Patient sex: F
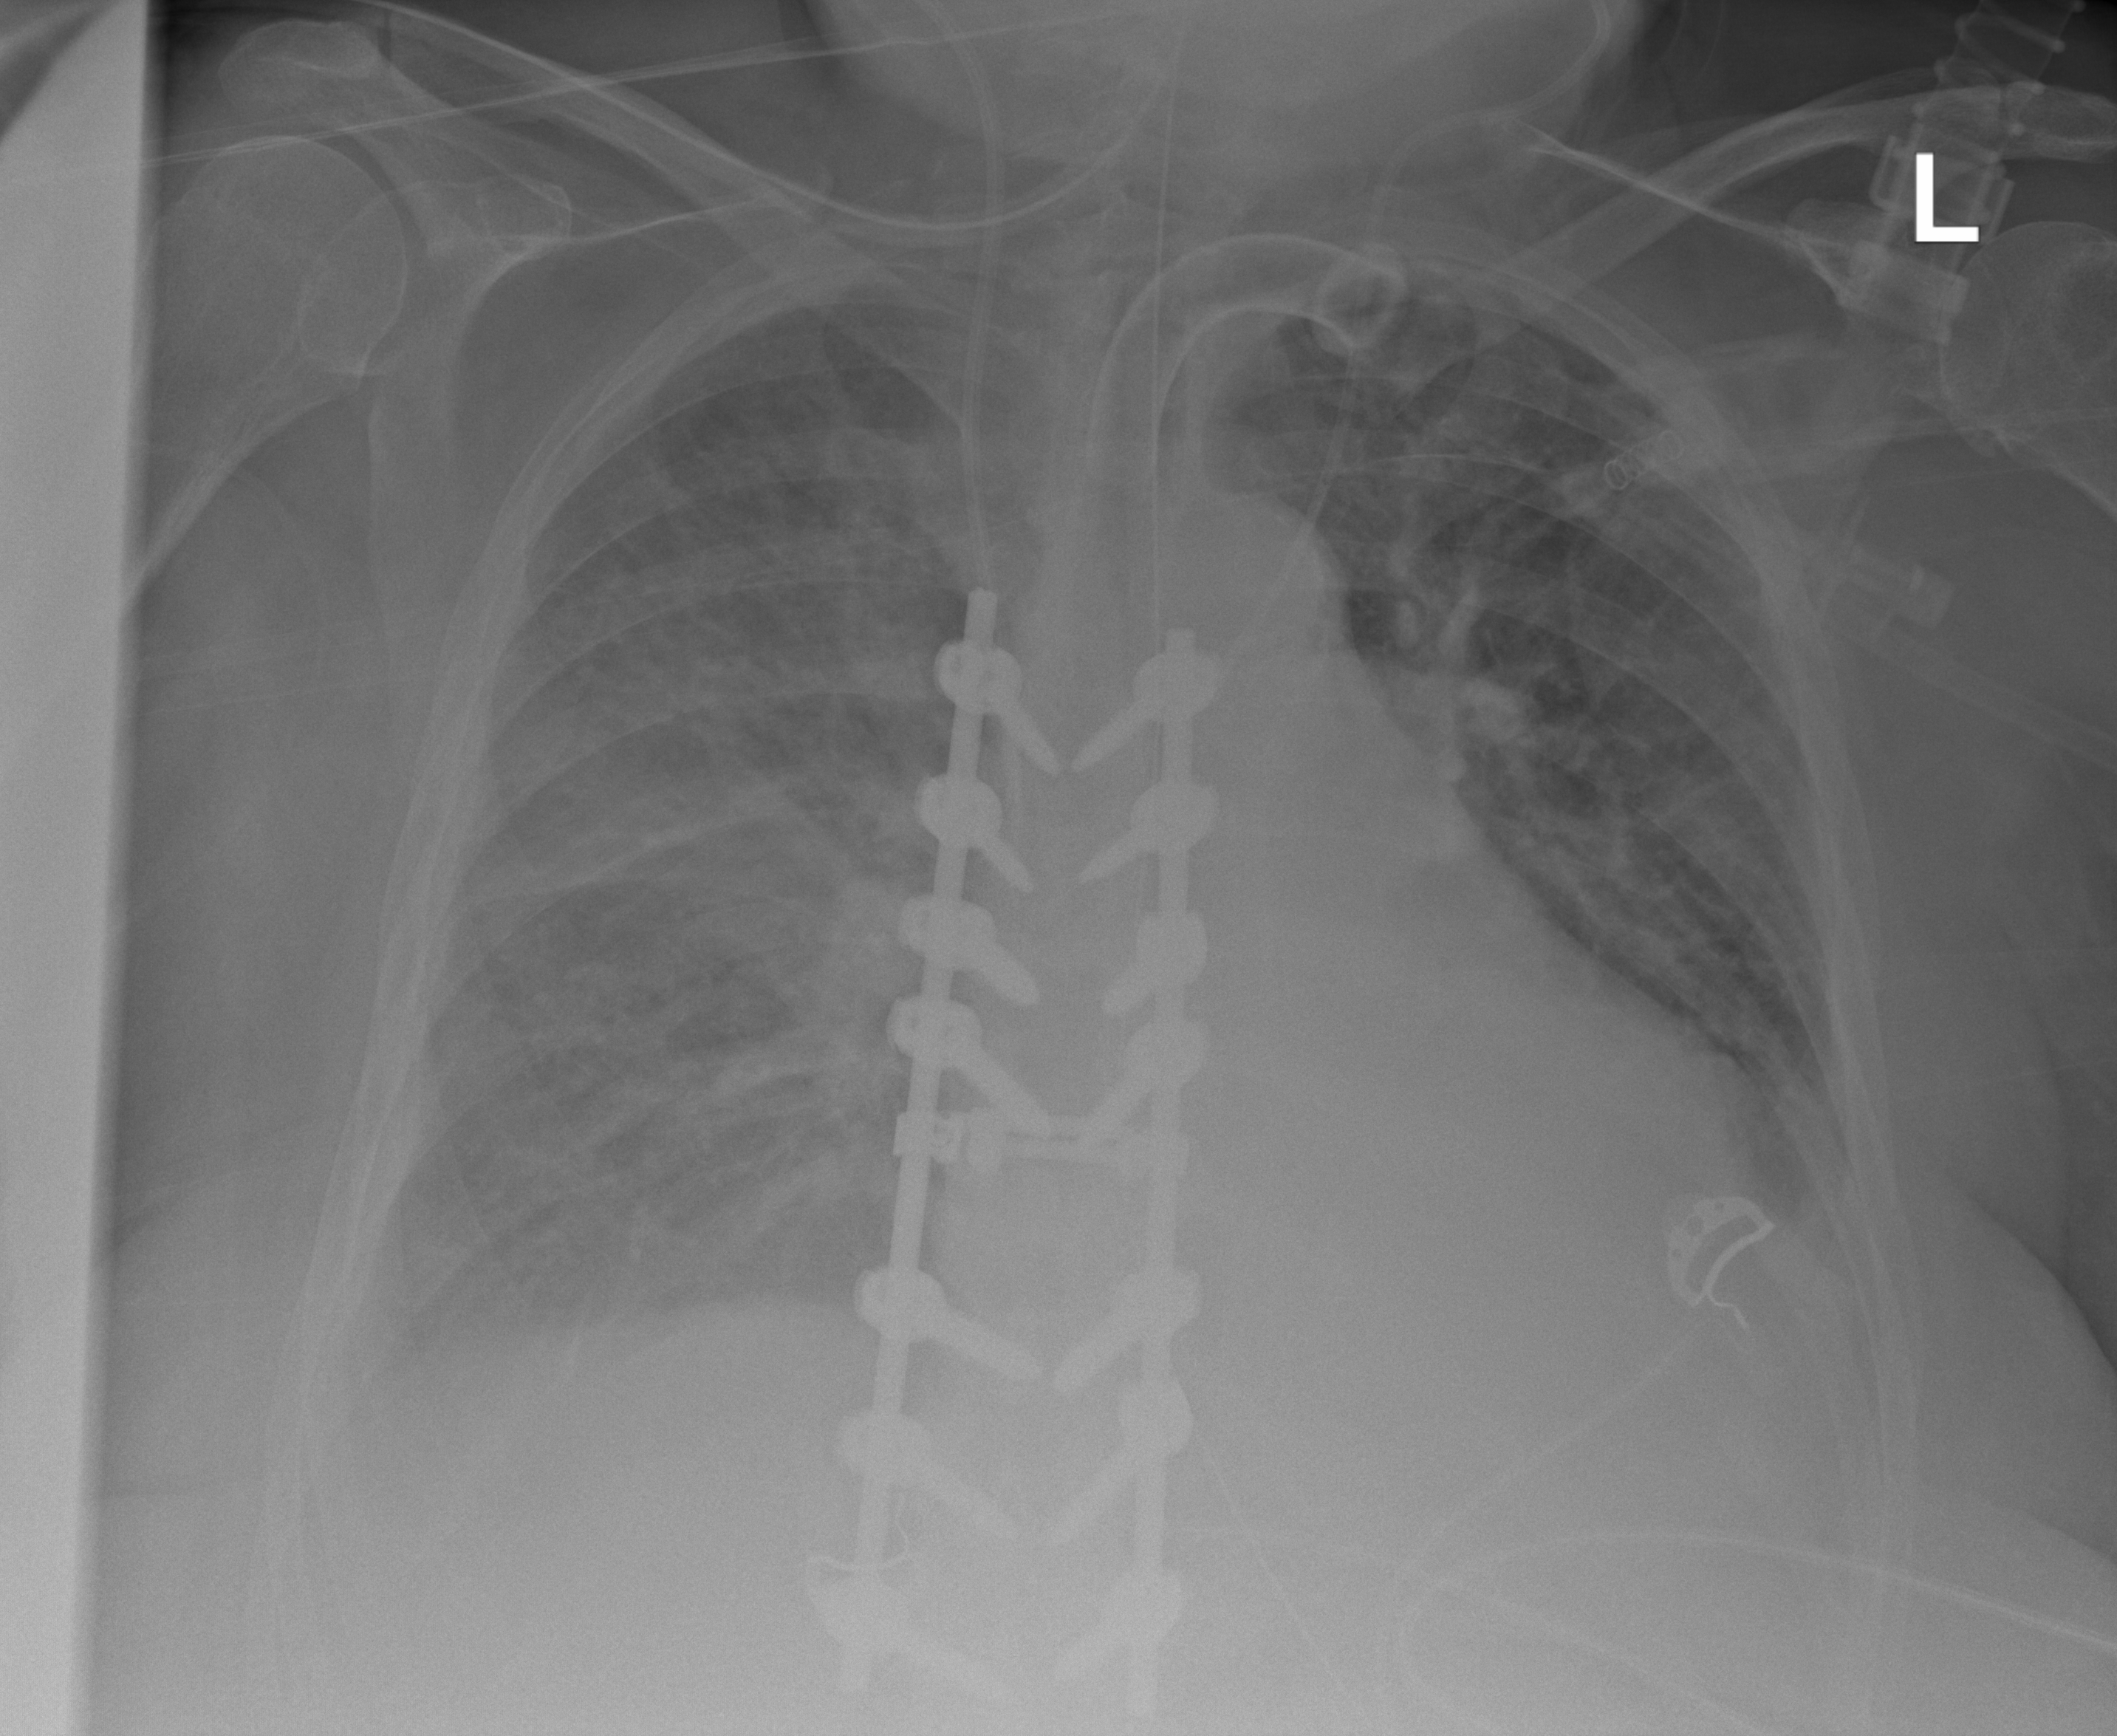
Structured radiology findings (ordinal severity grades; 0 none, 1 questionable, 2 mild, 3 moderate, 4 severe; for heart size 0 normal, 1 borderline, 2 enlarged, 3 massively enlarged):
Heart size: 2
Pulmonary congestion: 2
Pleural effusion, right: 3
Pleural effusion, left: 2
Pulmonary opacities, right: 2
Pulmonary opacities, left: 0
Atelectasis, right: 2
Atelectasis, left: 2